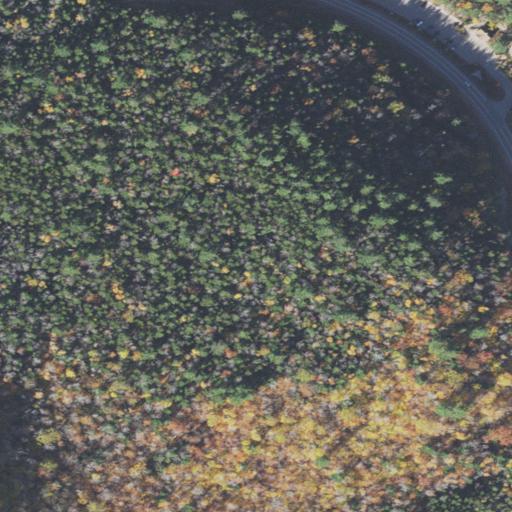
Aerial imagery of mountain in New Hampshire named Spruce Hill containing evergreen forest, mixed forest, deciduous forest, medium intensity development, low intensity development, barren land, and open water